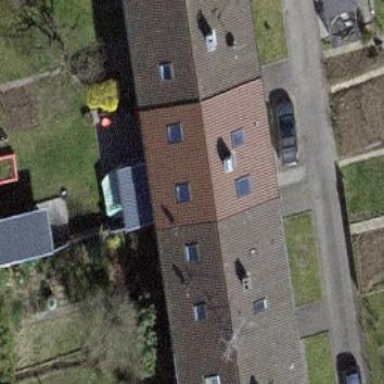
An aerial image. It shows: Gabled roofed house.